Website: slack
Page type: stored-credit-cards
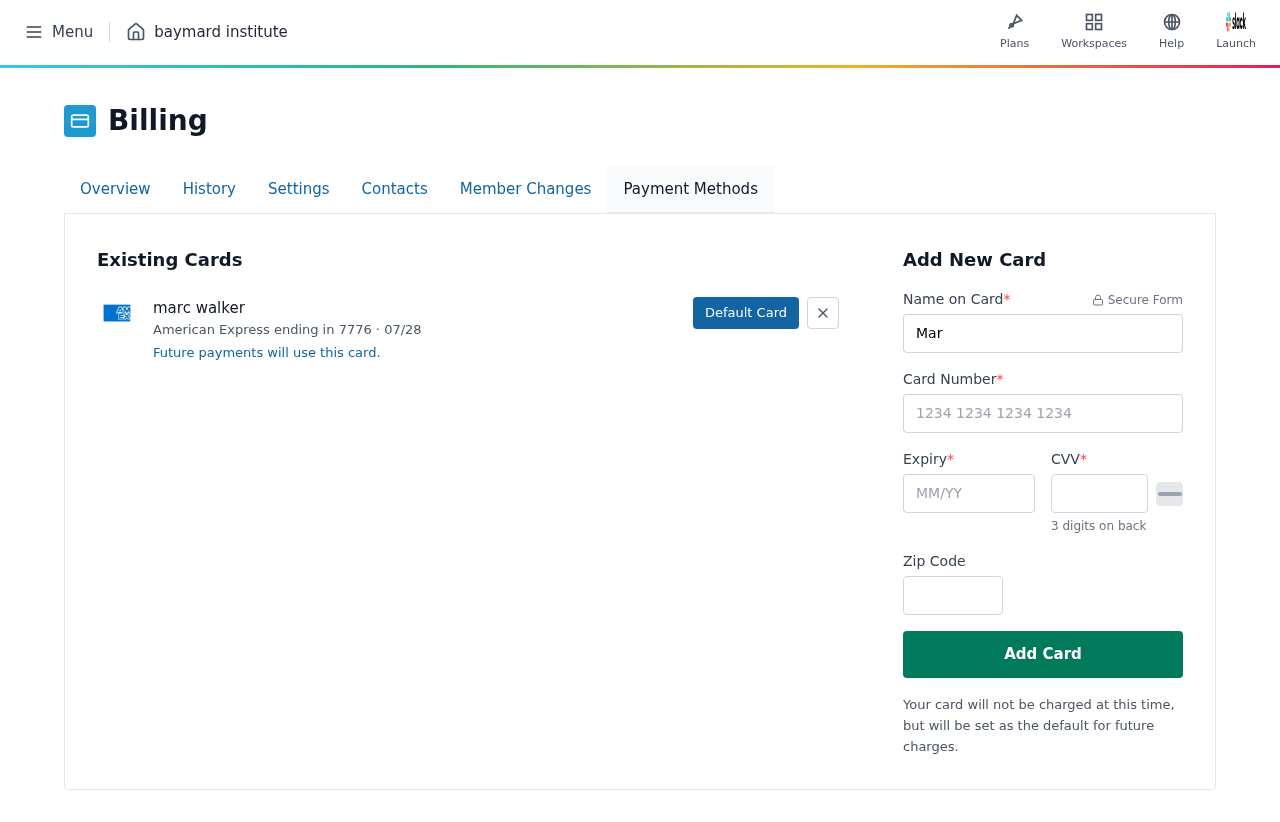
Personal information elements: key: PII_CARD_CVV
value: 9996
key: PII_CARD_EXPIRY
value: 07/28
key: PII_CARD_EXPIRY_MONTH
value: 07
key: PII_CARD_EXPIRY_YEAR
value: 28
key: PII_CARD_LAST4
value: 7776
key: PII_CARD_NUMBER
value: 3402 6413 6137 776
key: PII_CARD_TYPE
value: American Express
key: PII_FULLNAME
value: marc walker
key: PII_FULLNAME
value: Marc Walker
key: PII_POSTCODE
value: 91916